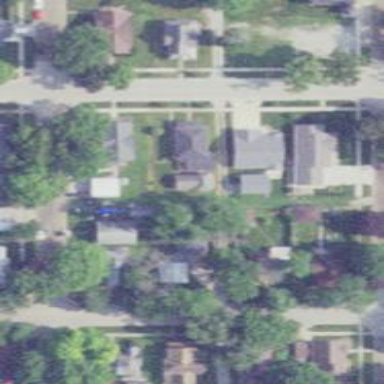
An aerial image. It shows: Alley classified as service road.